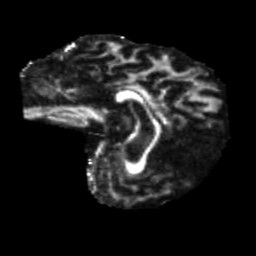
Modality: FA
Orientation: sagittal
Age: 54
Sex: male
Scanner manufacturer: siemens
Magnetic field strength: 3 T
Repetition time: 5.25 s
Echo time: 0.08 s